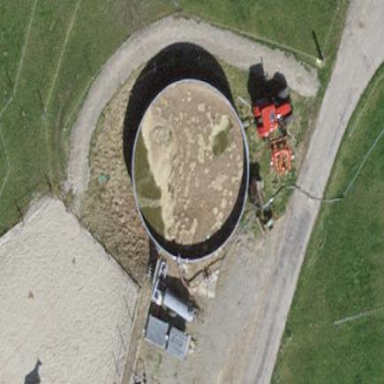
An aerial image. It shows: Storage tank building.